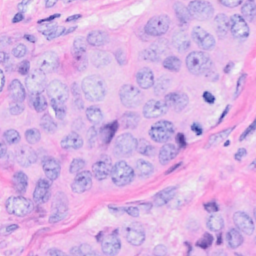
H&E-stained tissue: Breast